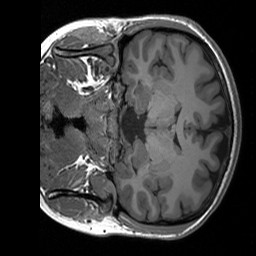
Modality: T1w
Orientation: coronal
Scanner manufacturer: siemens
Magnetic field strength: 3 T
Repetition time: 1.76 s
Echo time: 0.0022 s